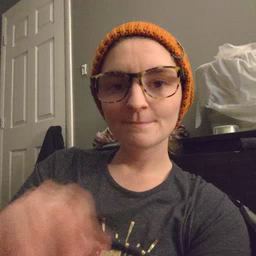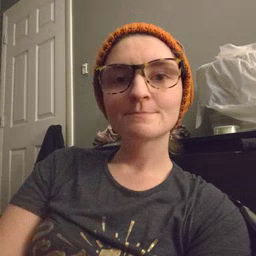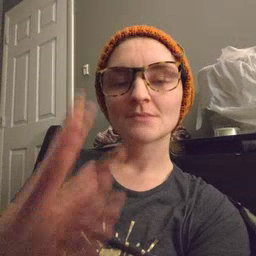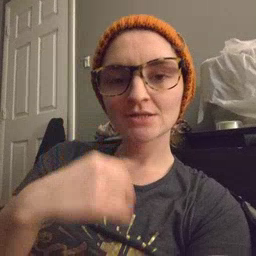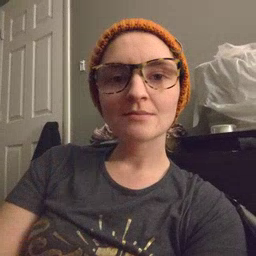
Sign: sleep